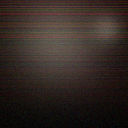
Screen state: off